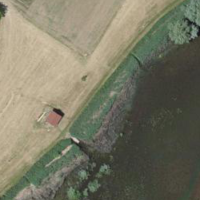
EUNIS habitat code: 14
Species observed at this site:
Gryllotalpa gryllotalpa
Persicaria amphibia
Medicago sativa